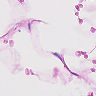
Metastatic tissue present: no